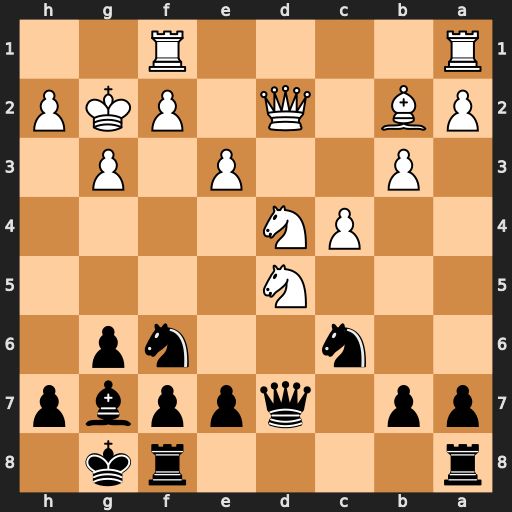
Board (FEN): r4rk1/pp1qppbp/2n2np1/3N4/2PN4/1P2P1P1/PB1Q1PKP/R4R2
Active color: b
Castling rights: -
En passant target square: -
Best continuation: Nxd5 cxd5 Qxd5+